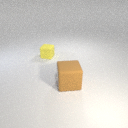
small yellow rubber cube behind large brown rubber cube